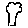
Label: tree